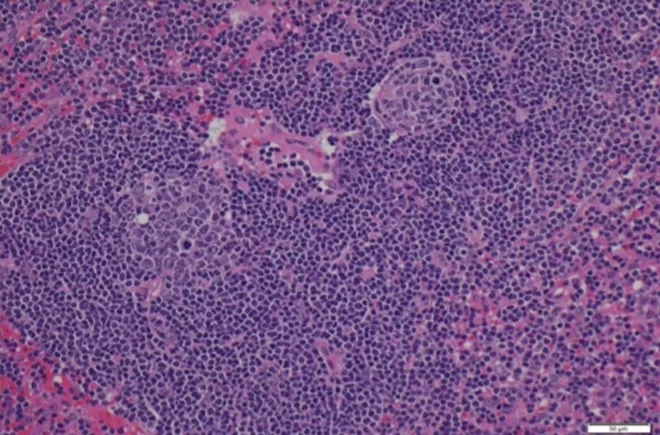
The Mesenteric mass shows lymphoid follicular structures including some with multiple germinal centres. The mantles are traversed by hyalinised vessels. The interfollicular area has reduced cellularity with prominent vessels.
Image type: pathology (h&e)